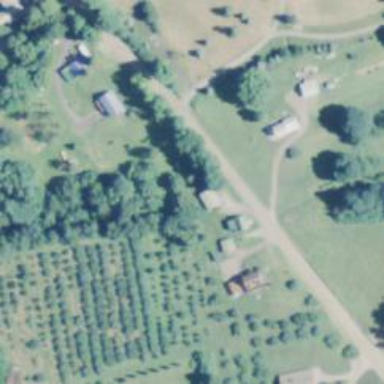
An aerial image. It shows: Orchard.